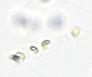
Label: Phaeocystis